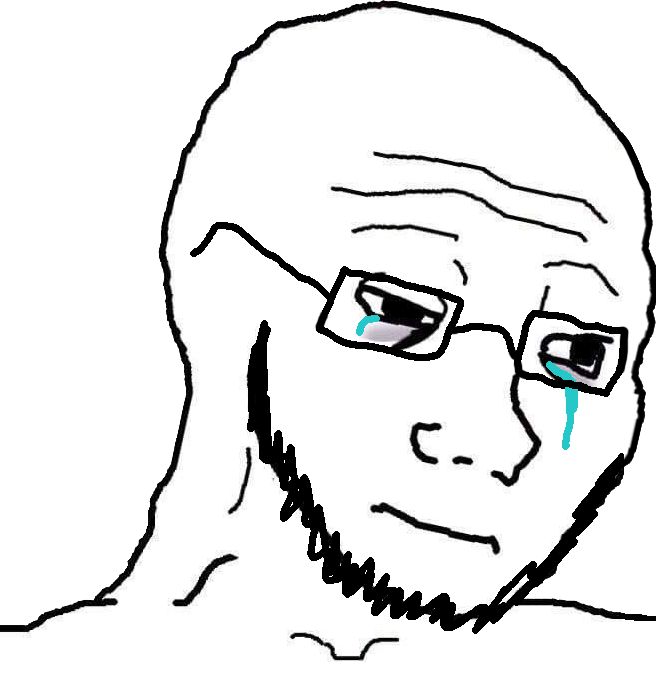
Label: 5_Soyjak